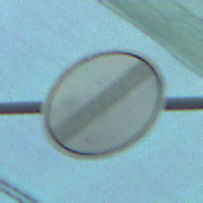
Verkehrszeichen: EndeSaemtlicherBegrenzungen
Umgebung: Roofed, Special
Tageszeit: MorningAfternoon
Wetter: PartlyCloudy
Licht: Natural
Jahreszeit: NotSpecified
Kontrast: MediumContrast